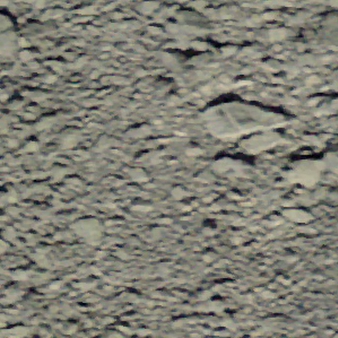
Label: other